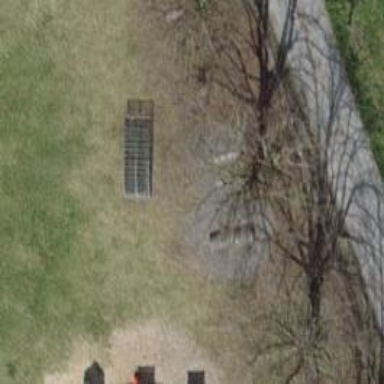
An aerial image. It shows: Playground with bridge.